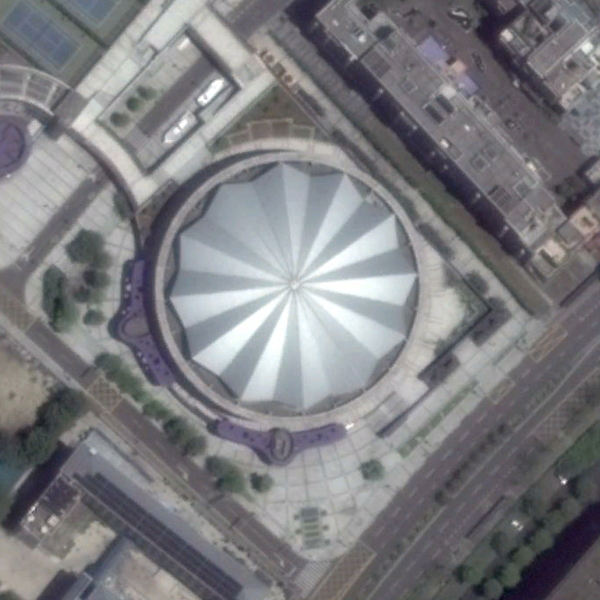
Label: Center